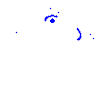
Particle: kaon